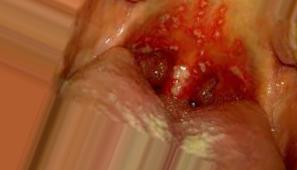
Condition: Mouth Ulcer